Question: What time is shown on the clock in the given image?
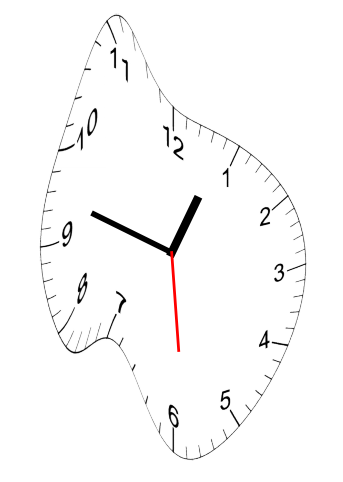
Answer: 12:47:29